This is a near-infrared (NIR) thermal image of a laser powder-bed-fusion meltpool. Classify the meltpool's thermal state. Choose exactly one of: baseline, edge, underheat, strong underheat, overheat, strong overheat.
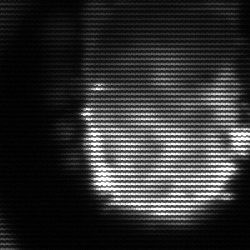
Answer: baseline